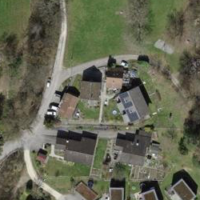
EUNIS habitat code: 55
Species observed at this site:
Veronica chamaedrys
Cardamine pratensis
Lamium galeobdolon
Geranium pyrenaicum